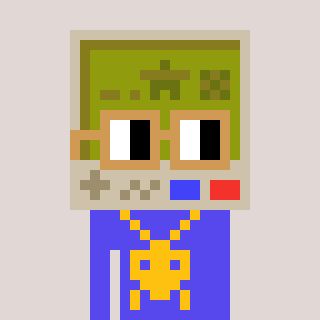
a pixel art character with square brown glasses, a gameboy-shaped head and a computerblue-colored body on a warm background